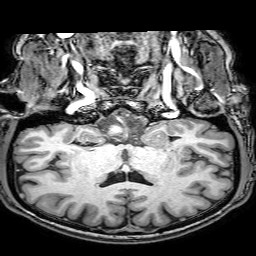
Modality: T1w
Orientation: sagittal
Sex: male
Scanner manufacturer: philips
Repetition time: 0.008182 s
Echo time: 0.00376 s